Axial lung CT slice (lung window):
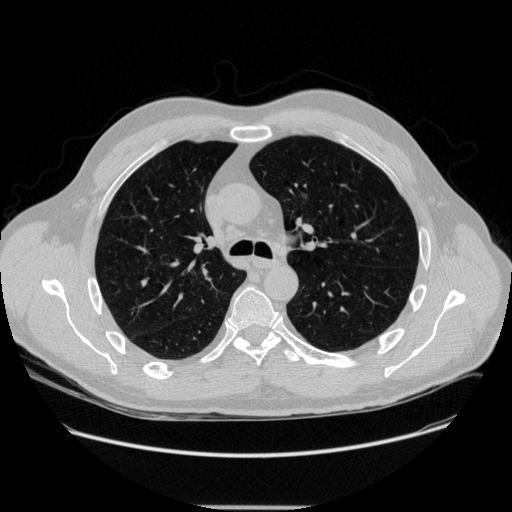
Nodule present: no